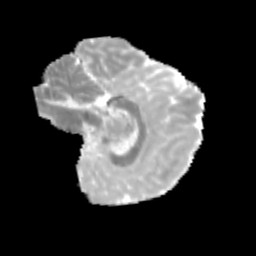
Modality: MD
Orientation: sagittal
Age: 10
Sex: male
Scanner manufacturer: siemens
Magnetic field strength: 3 T
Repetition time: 3.8 s
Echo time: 0.07 s